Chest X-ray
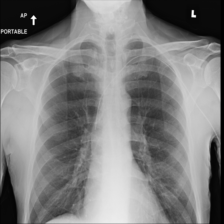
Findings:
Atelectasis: negative
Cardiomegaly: negative
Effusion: negative
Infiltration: negative
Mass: negative
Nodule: negative
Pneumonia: negative
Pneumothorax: negative
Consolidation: negative
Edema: negative
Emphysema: negative
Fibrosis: negative
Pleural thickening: negative
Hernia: negative